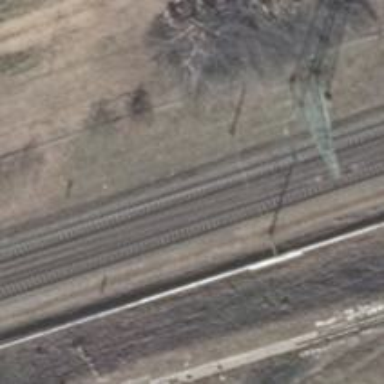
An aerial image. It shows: Railway with electrified contact lines.